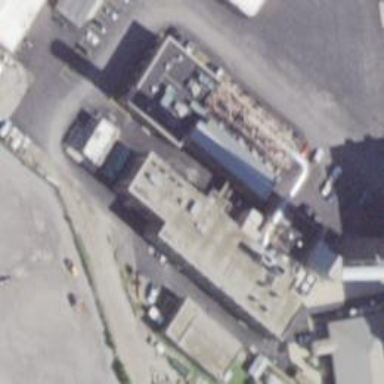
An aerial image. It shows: Gas turbine power generator.